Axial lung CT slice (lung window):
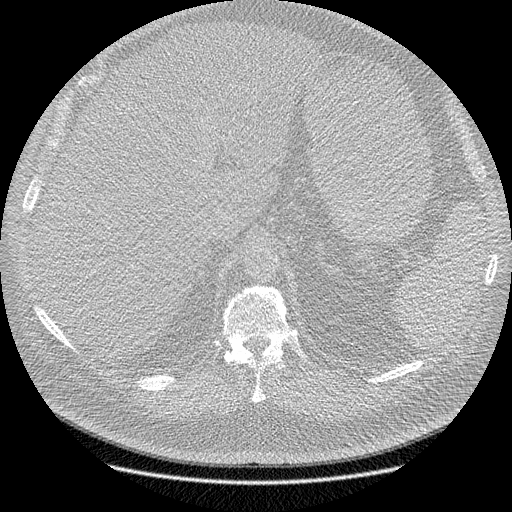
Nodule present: no